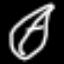
Label: leaf